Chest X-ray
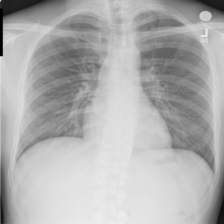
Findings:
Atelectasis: negative
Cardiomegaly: negative
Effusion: negative
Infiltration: negative
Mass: negative
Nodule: negative
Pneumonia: negative
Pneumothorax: negative
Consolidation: negative
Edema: negative
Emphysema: negative
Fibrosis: negative
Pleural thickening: negative
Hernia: negative